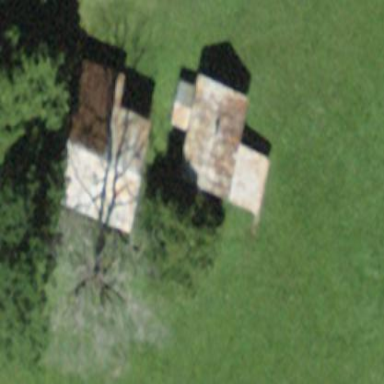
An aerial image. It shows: Shed.